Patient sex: M
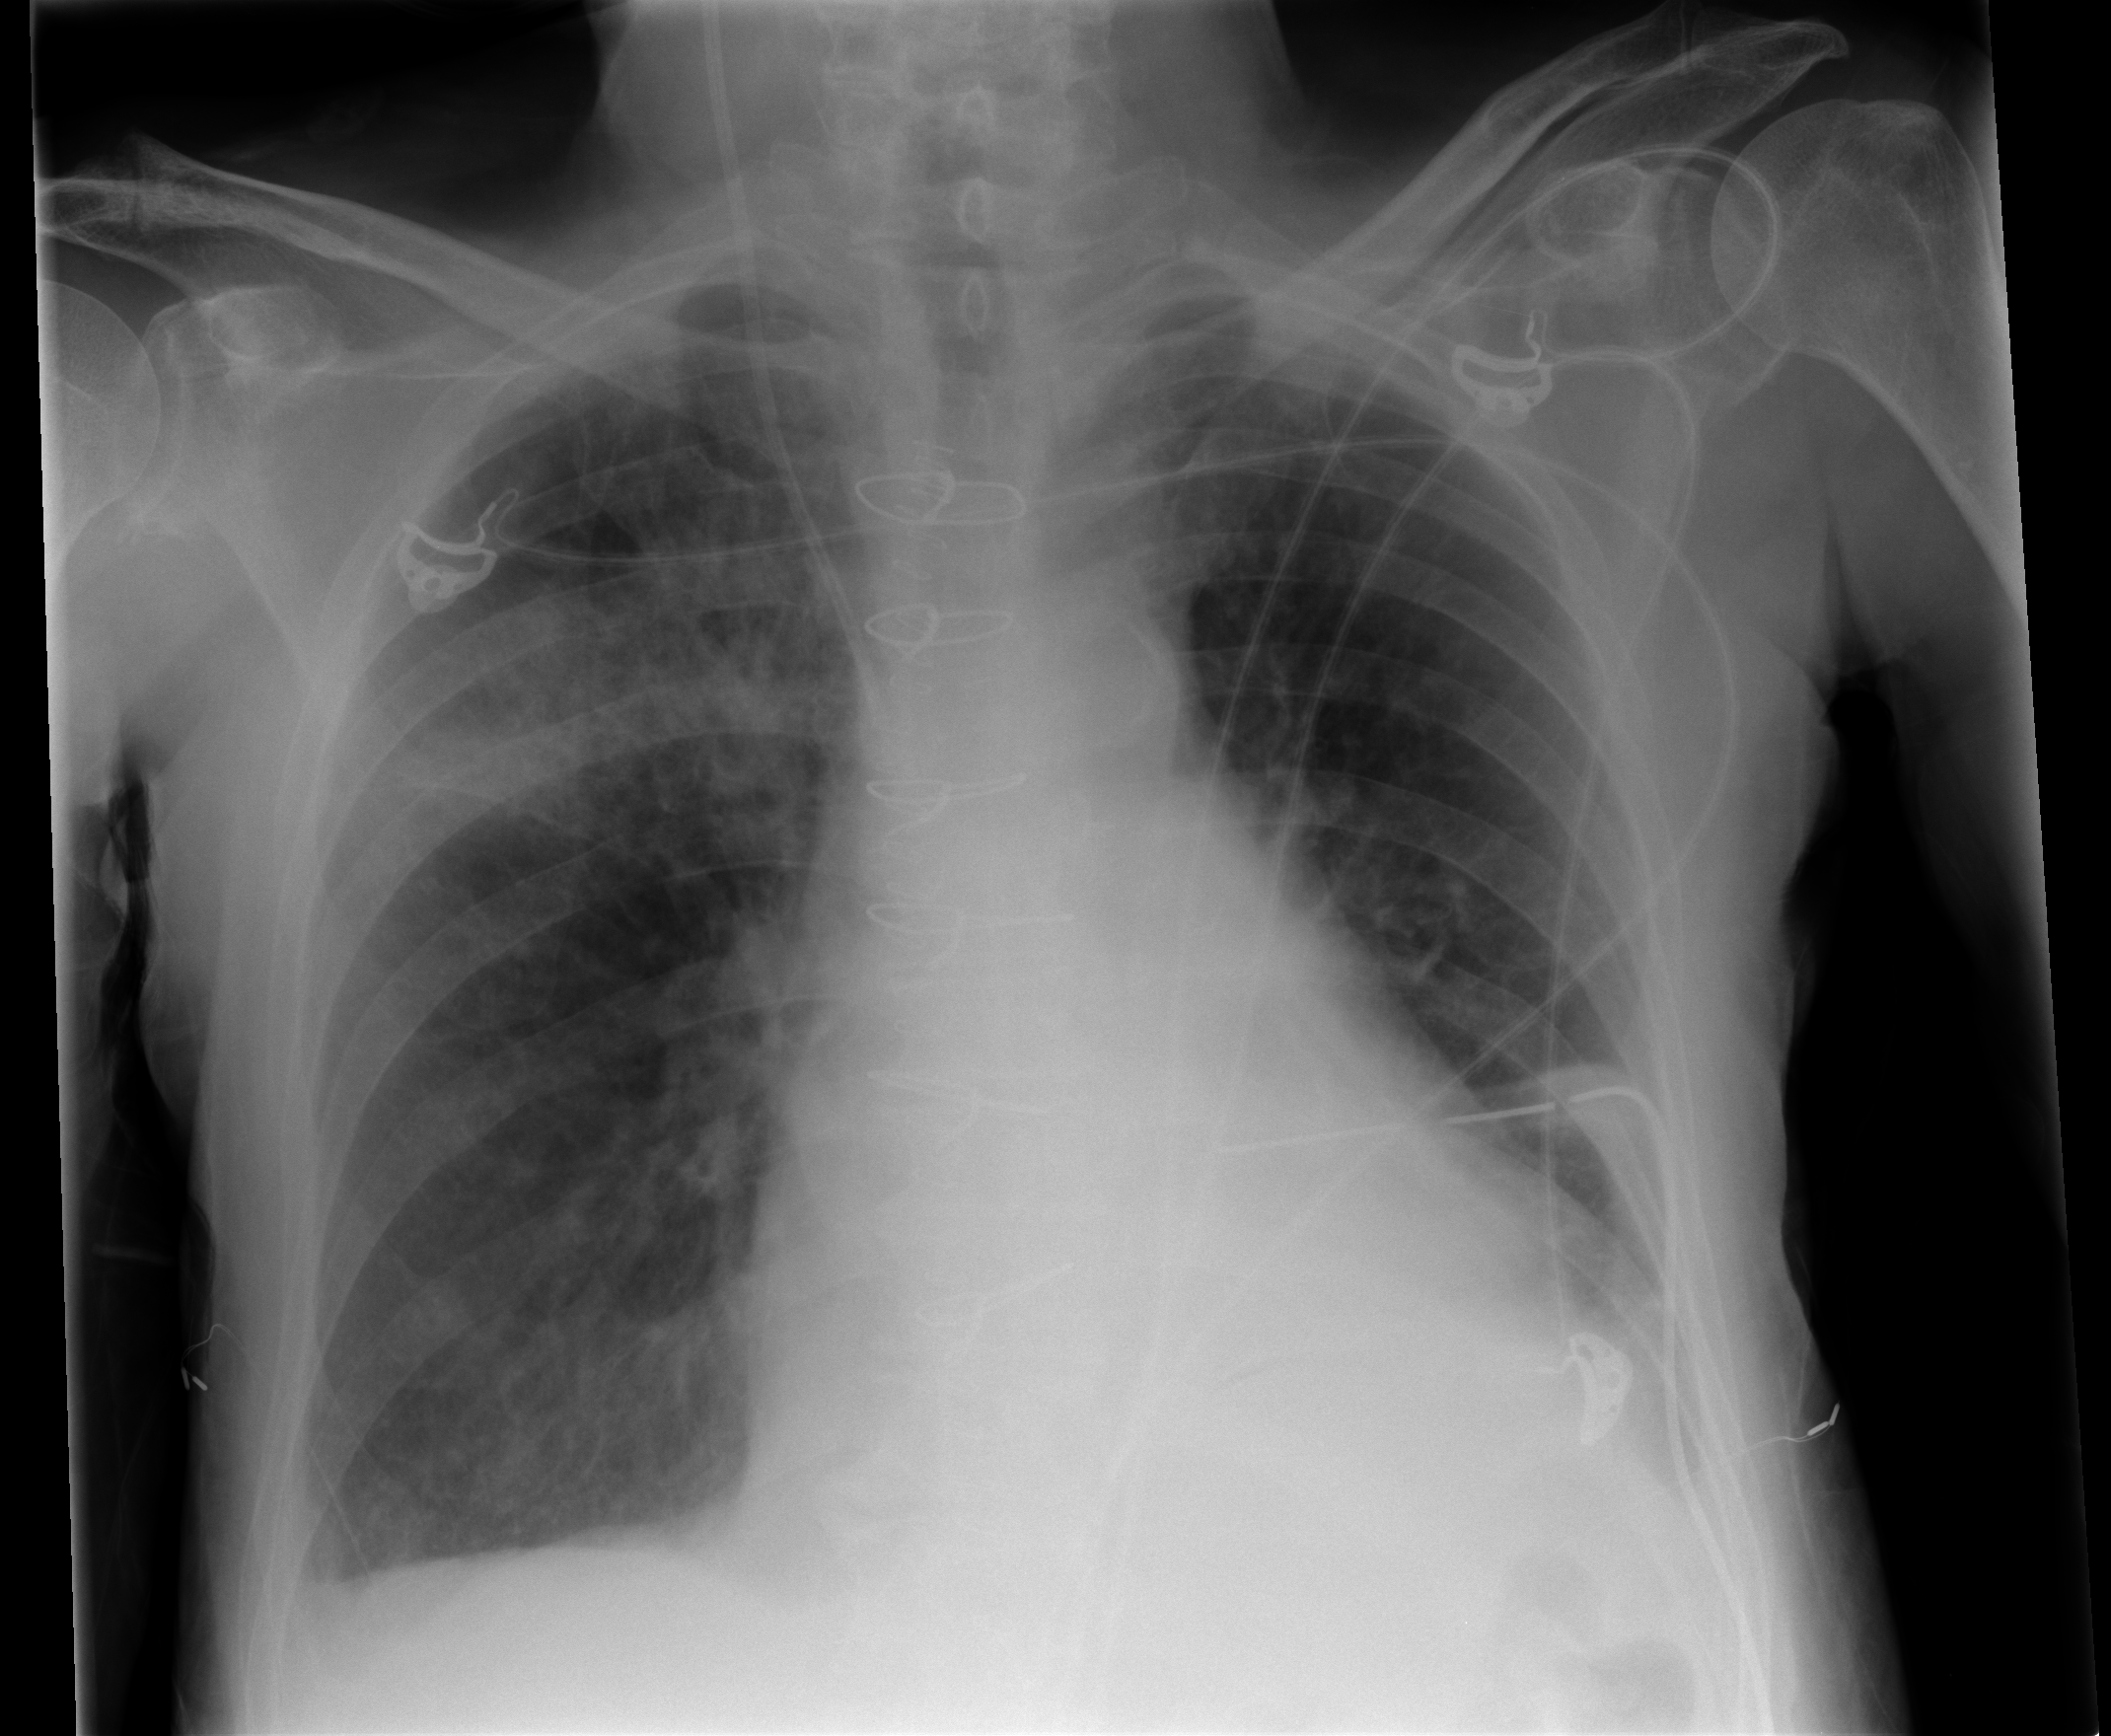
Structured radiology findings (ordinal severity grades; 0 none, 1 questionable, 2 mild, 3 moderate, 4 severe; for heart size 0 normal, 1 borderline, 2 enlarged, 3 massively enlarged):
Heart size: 2
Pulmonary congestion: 2
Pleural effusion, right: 2
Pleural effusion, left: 1
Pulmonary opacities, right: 2
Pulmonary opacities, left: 0
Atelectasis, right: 0
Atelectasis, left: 2